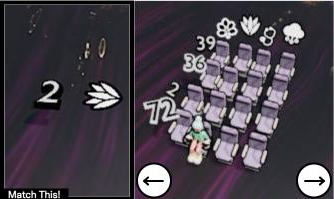
Task: seats
Answer: no